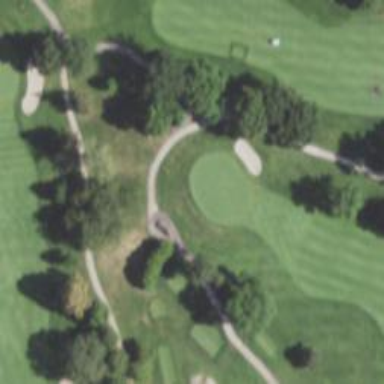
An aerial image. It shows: Footway that serves as golf path.